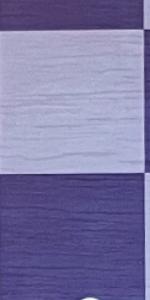
Label: Empty